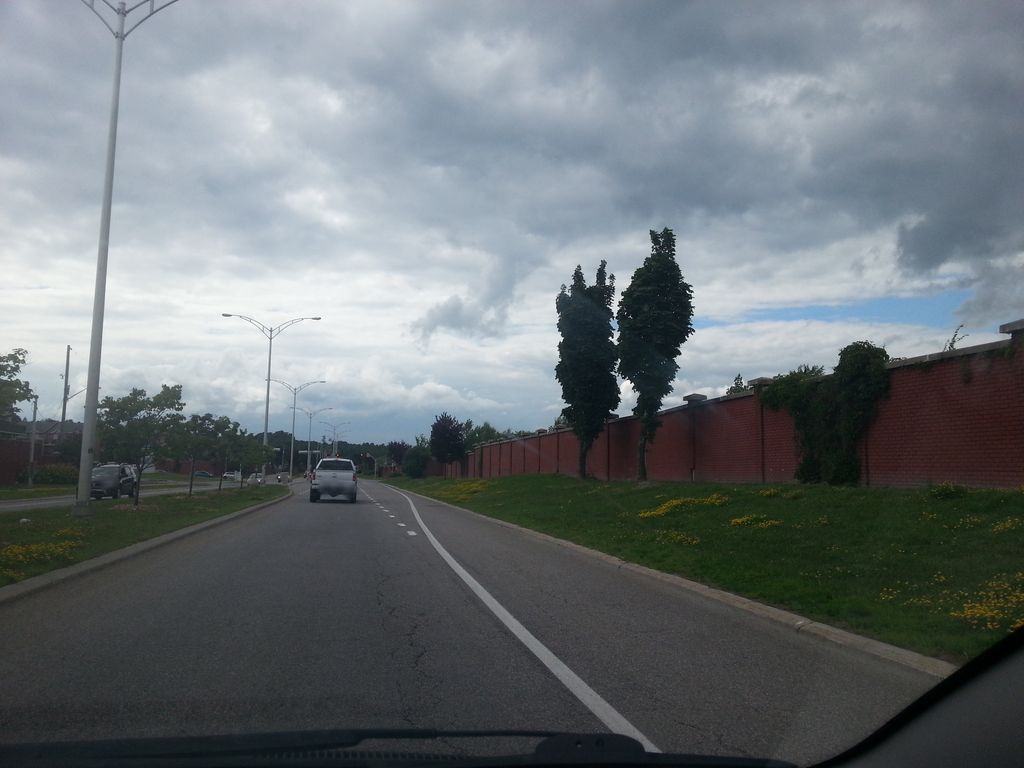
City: ottawa-gatineau